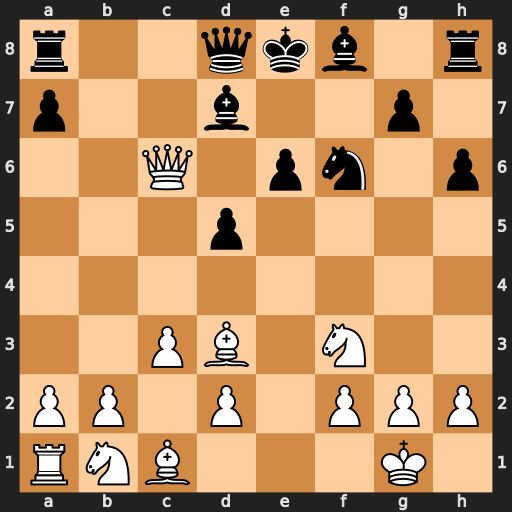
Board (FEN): r2qkb1r/p2b2p1/2Q1pn1p/3p4/8/2PB1N2/PP1P1PPP/RNB3K1
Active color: w
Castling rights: kq
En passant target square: -
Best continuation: Bg6+ Ke7 Qc5#